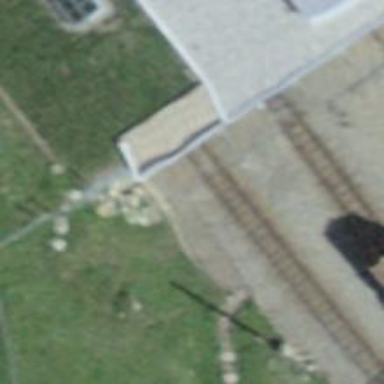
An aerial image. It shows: Narrow-gauge railway in service yard. The railway is electrified with contact line.